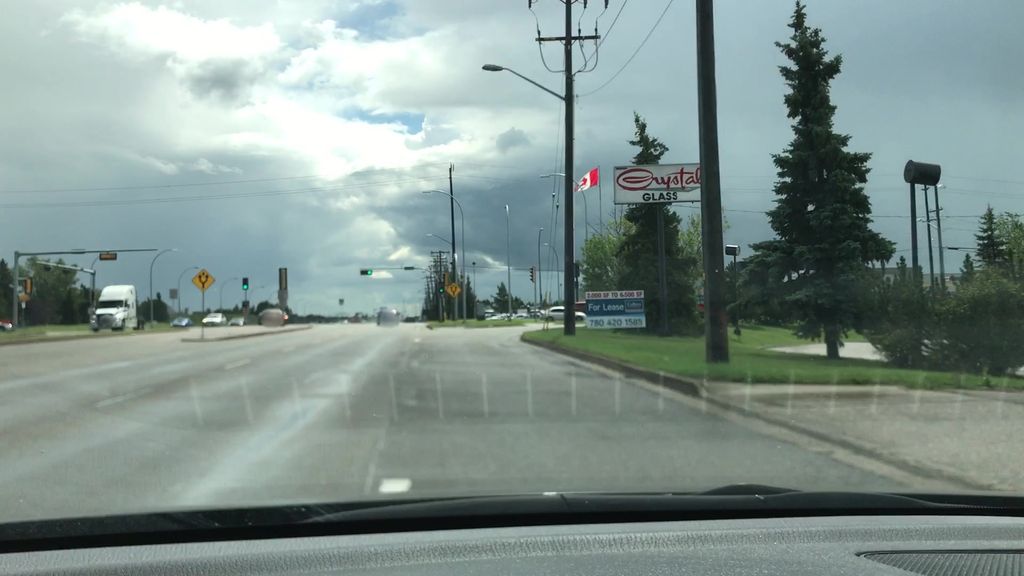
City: edmonton